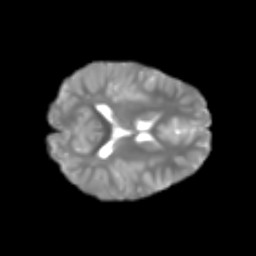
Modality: T2w
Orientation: axial
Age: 6
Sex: male
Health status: healthy